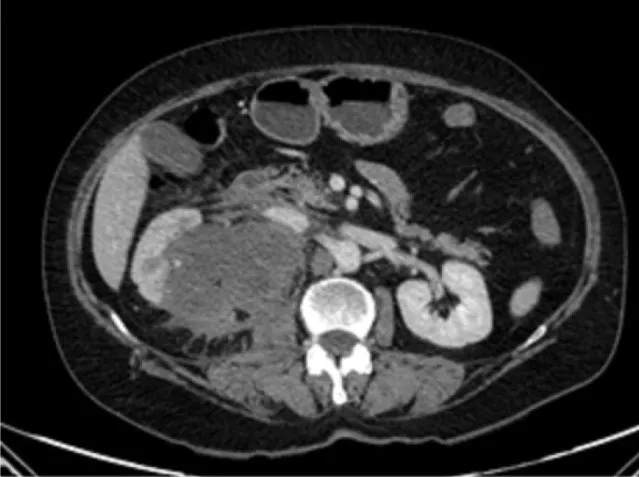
CT scan of the abdomen demonstrates the right renal mass.
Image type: radiology (ct)